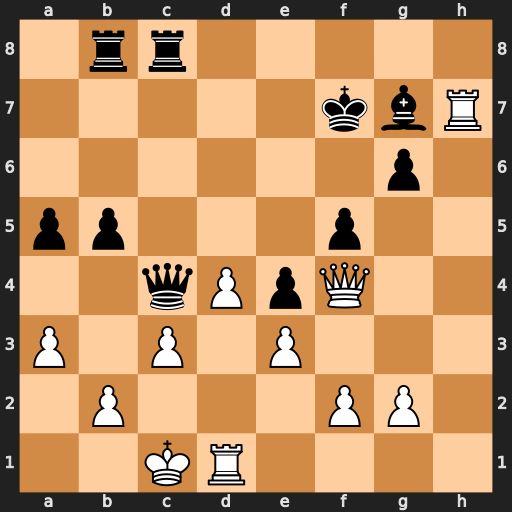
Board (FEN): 1rr5/5kbR/6p1/pp3p2/2qPpQ2/P1P1P3/1P3PP1/2KR4
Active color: w
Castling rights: -
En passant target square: -
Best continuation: Qe5 Rg8 Rxg7+ Rxg7 Qxb8